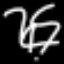
Label: squiggle